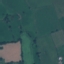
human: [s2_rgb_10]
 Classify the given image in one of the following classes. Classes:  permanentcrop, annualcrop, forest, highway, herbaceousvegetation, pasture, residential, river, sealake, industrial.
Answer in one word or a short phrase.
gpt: Pasture